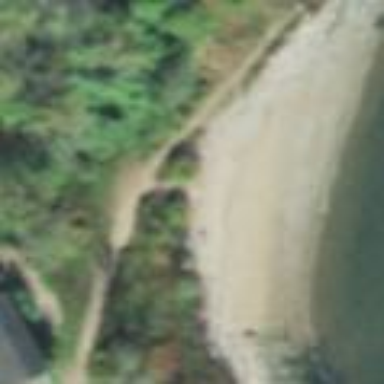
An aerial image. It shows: Beach with gravel surface.